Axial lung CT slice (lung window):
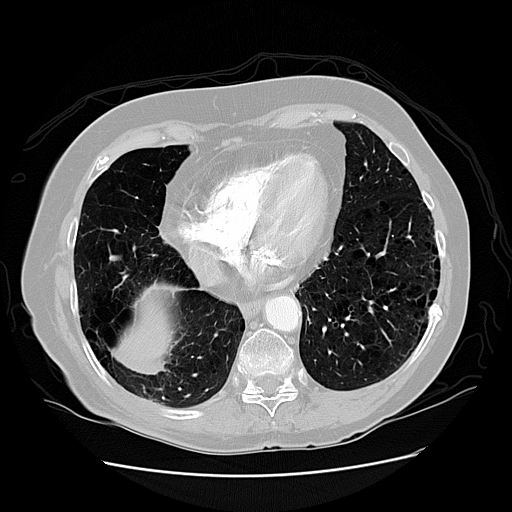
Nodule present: no